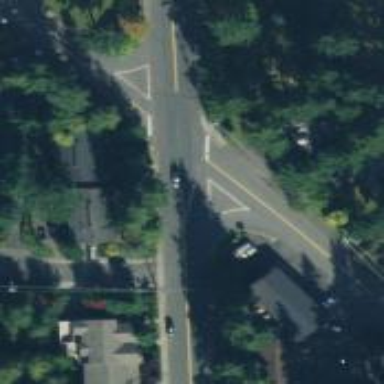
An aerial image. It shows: Primary highway with separate asphalt sidewalk.